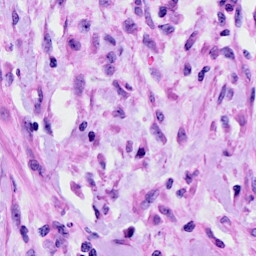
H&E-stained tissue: Cervix